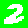
Digit: 2